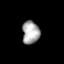
Tissue: lung
Cell type: Epithelial cells
Senescence score: 0.2328
Nuclear area (px): 391
Mean DAPI intensity: 168.238